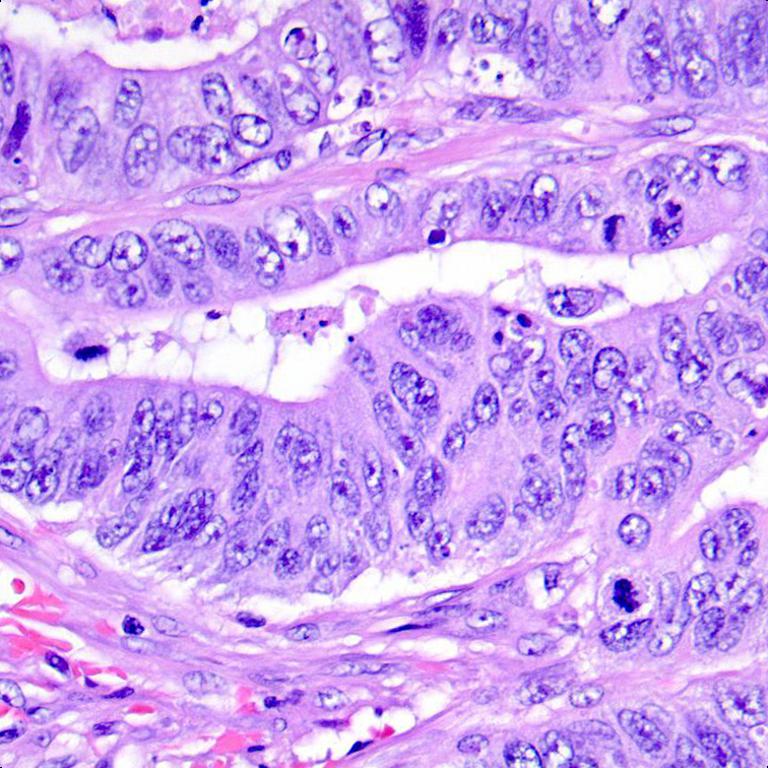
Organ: colon
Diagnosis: adenocarcinomas